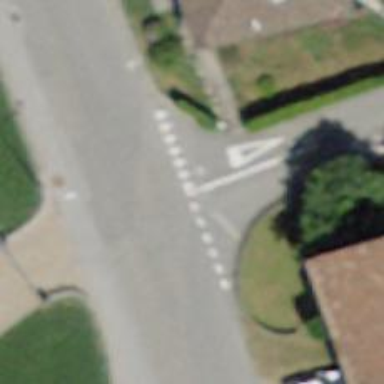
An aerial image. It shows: Road with "give way" sign.